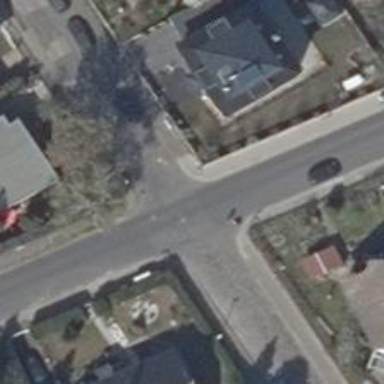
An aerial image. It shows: Residential road with asphalt surface. Both sides have sidewalks.